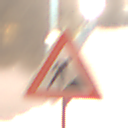
Verkehrszeichen: Arbeitsstelle
Umgebung: Outdoor, Urban
Tageszeit: Night
Wetter: Overcast
Licht: Artificial
Jahreszeit: Winter
Kontrast: MediumContrast